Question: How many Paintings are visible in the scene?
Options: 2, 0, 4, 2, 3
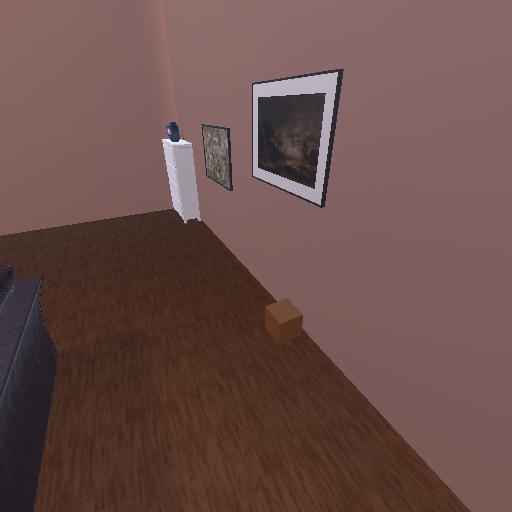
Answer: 2